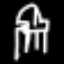
Label: chair